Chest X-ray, PA view. Patient: 42 years old, sex M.
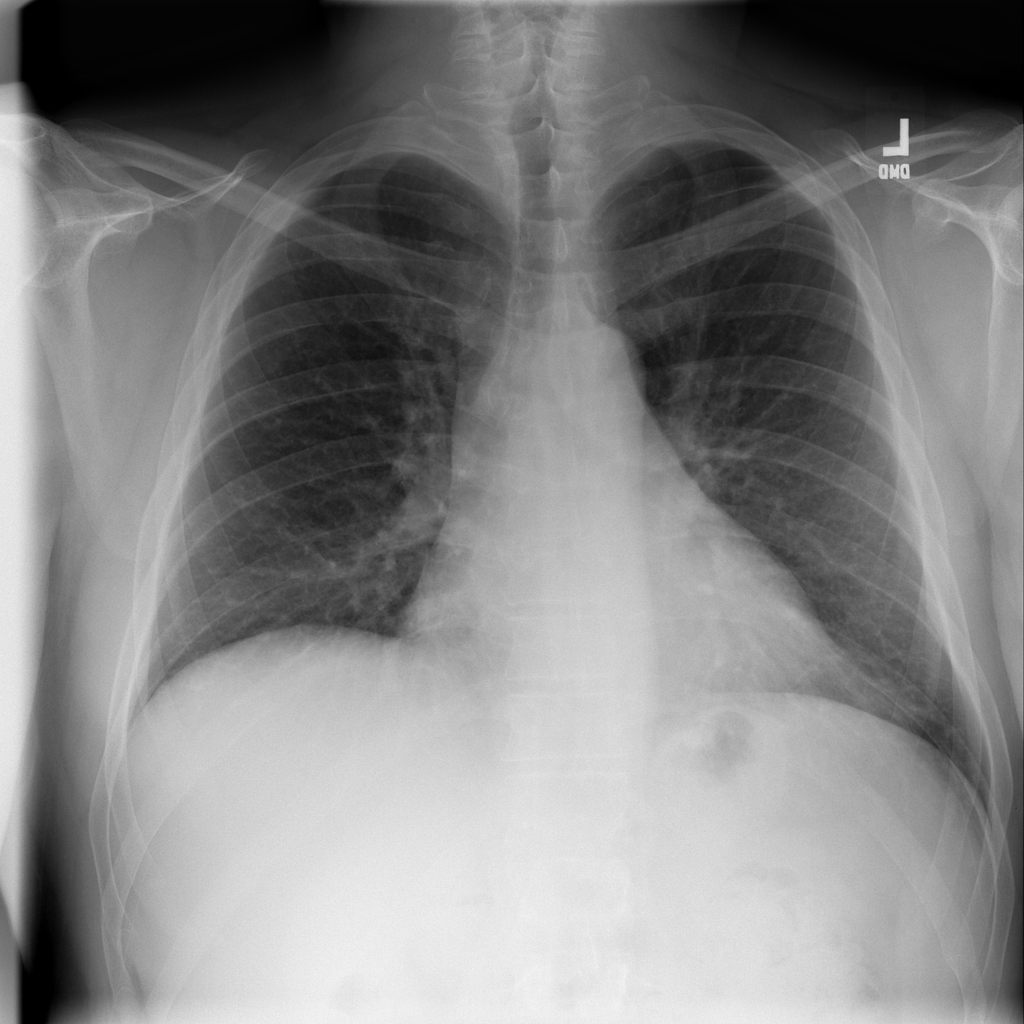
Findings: No Finding